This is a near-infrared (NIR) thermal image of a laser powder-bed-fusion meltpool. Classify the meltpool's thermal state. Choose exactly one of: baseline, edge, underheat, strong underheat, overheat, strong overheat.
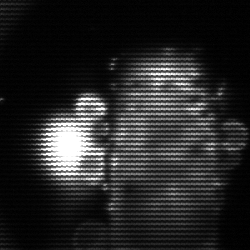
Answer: strong underheat